Aerial crown-view tile of a tropical tree (Barro Colorado Island, Panama), acquired 20241112:
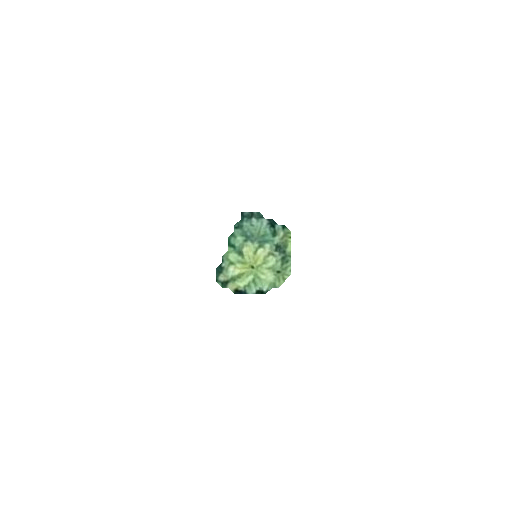
Species: Trattinnickia aspera
GBIF accepted scientific name: Trattinnickia aspera
Crown area: 7.083 m²